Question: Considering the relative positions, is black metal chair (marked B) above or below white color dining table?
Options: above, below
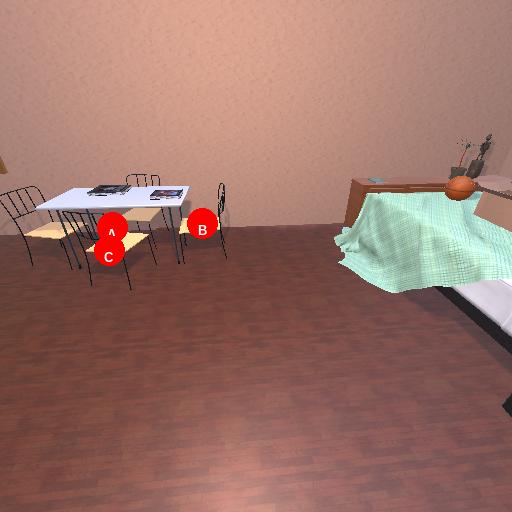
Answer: above